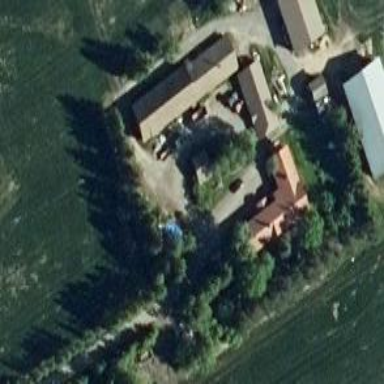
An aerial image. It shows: Farm.